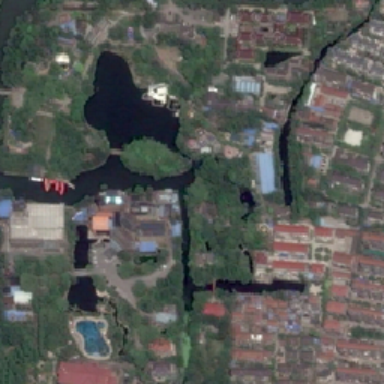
There are many residential areas around the park .